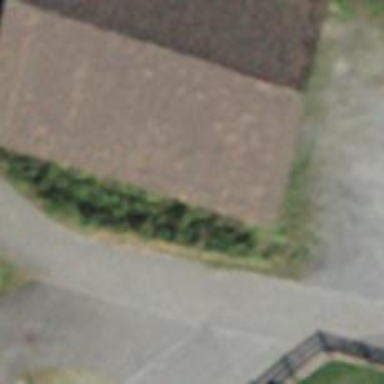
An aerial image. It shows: Farm auxiliary building with gabled roof.